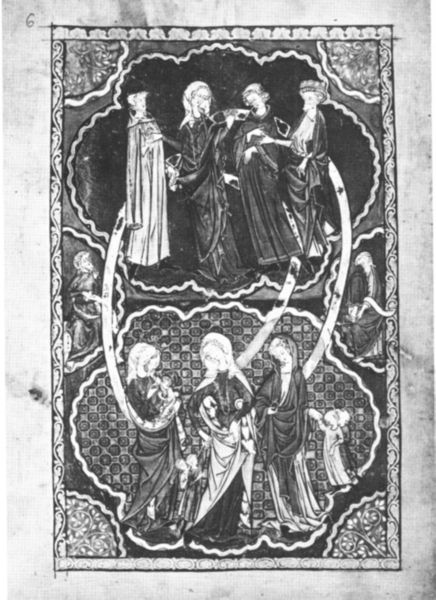
Titel: Psalter
Institution: Krivoklát, Castle Library
Schlagwörter: weiß, frauen, mädchen, frau, grau, schwarz, zeichnung, schleier, tuch, hochformat, muster, ornament, tanz, teppich, bibel, johannes, rahmen, bild, mantel, kind, mutter, krone, engel, ranken, monochrom, könig, kopftuch, dekor, ornamente, oben, unten, deckel, buch, rechteck, druck, schwarz-weiß, seite, hauben, mosaik, buchseite, verziert, mittelalter, königin, heilige, bänder, drei frauen, ebenen, verbindungen, heiligenscheine, wurzel jesse, himmlisch, handhaltung, grauen, 6